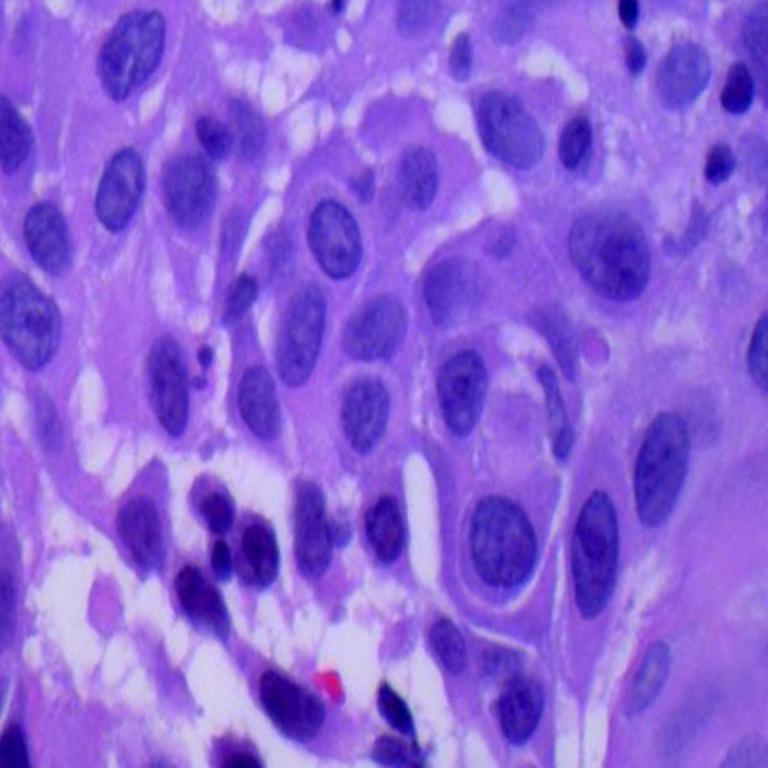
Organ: lung
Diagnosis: squamous carcinomas